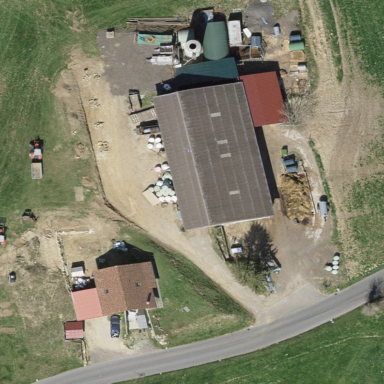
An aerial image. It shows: Farmyard area.